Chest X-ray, PA view. Patient: 12 years old, sex M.
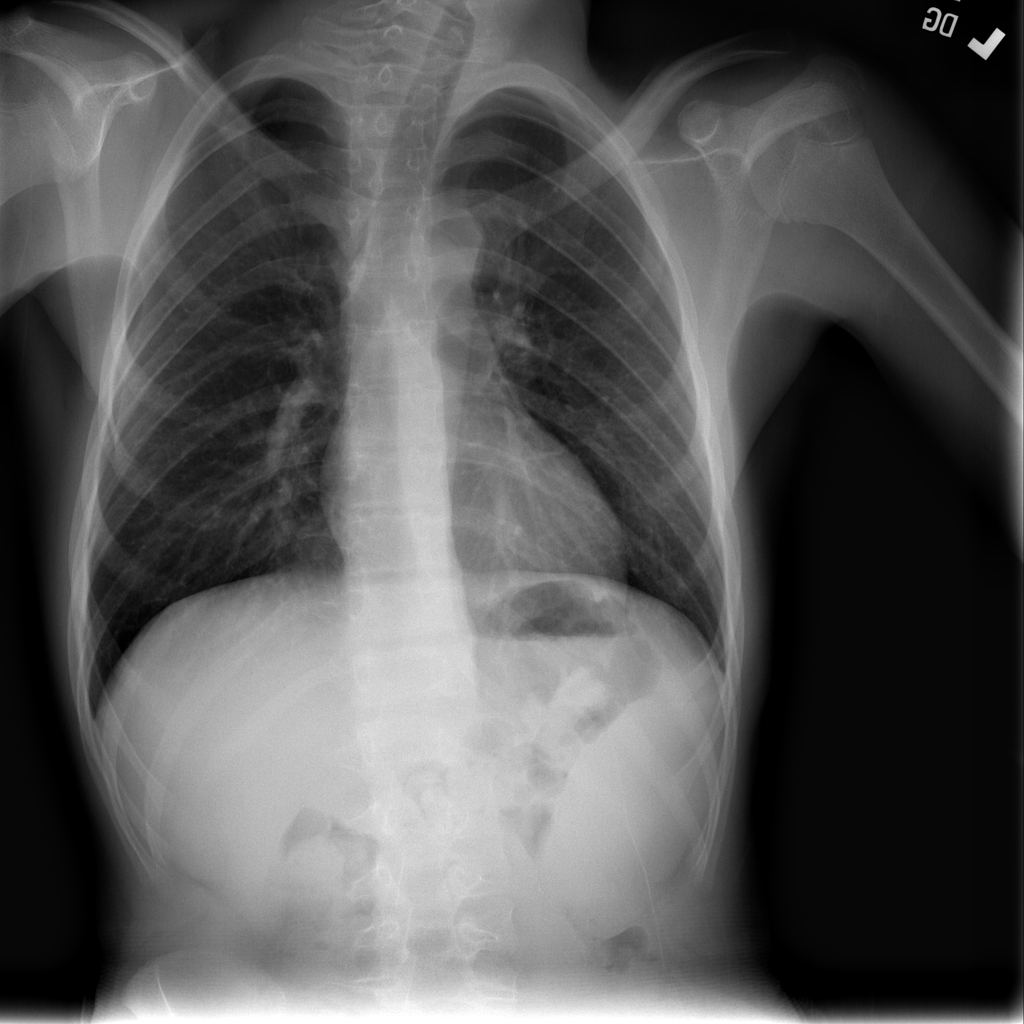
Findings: No Finding